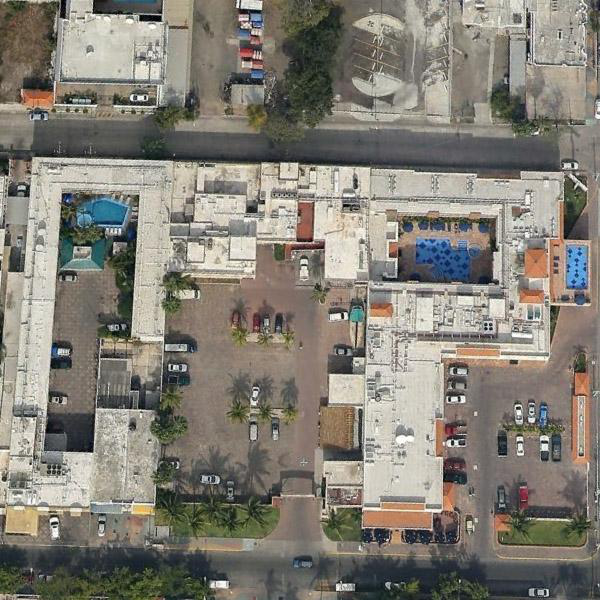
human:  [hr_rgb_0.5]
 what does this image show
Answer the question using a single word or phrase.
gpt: resort